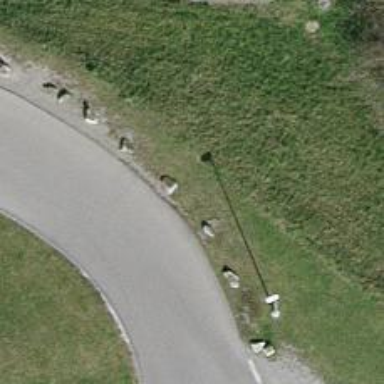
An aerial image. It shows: Block barrier.